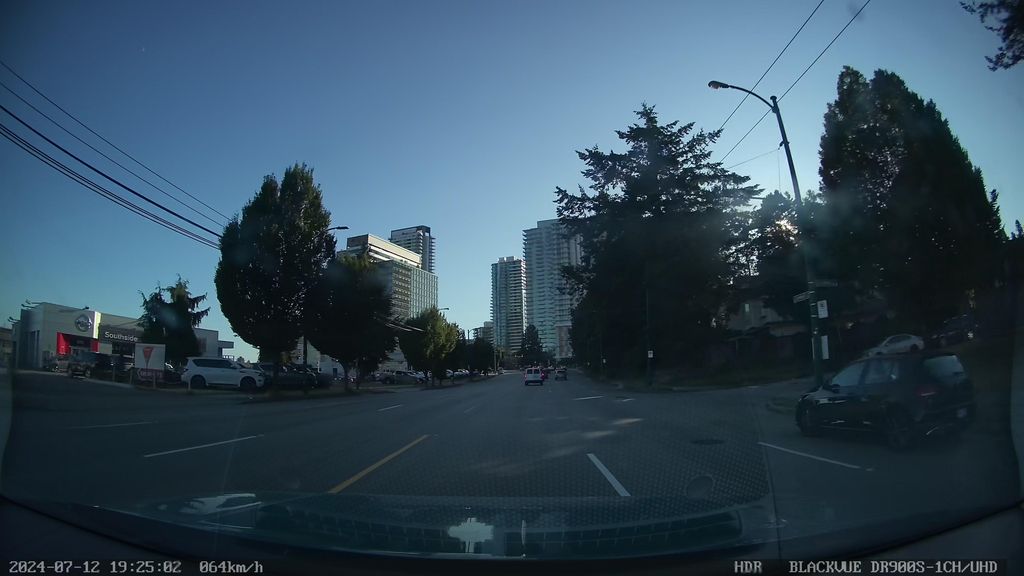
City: vancouver